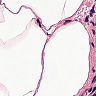
Metastatic tissue present: no